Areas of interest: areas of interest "Museum"
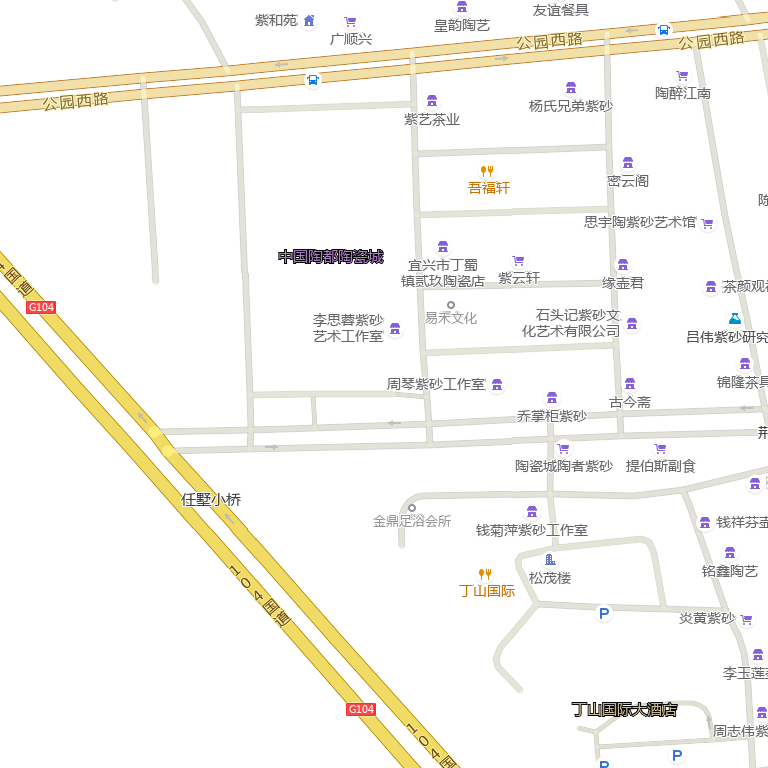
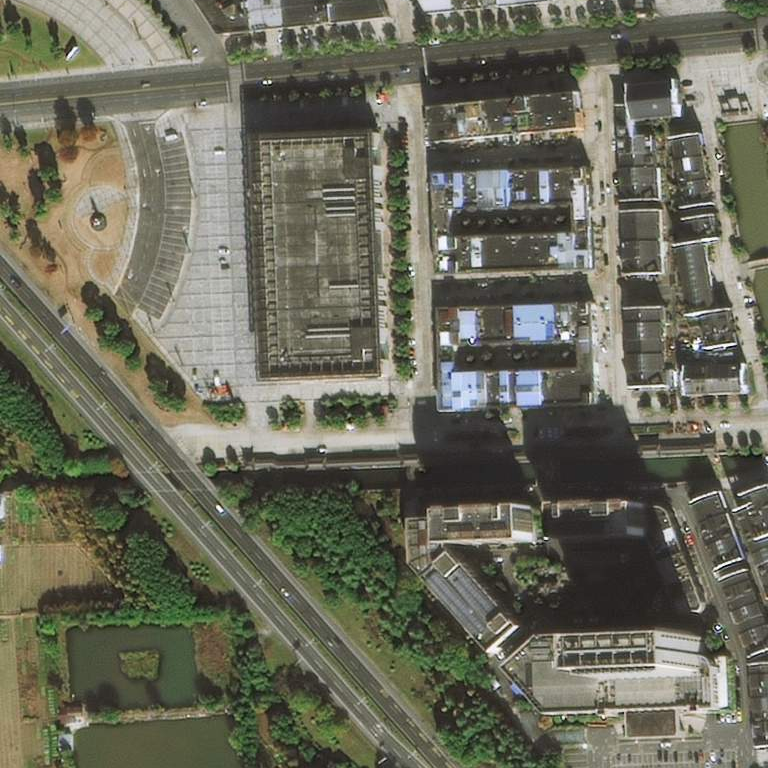